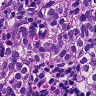
Metastatic tissue present: yes